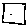
Label: square